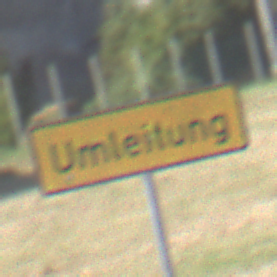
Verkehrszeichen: Umleitungsankuendigung
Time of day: MorningAfternoon
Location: Outdoor (Suburban)
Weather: PartlyCloudy
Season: NotSpecified
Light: Natural